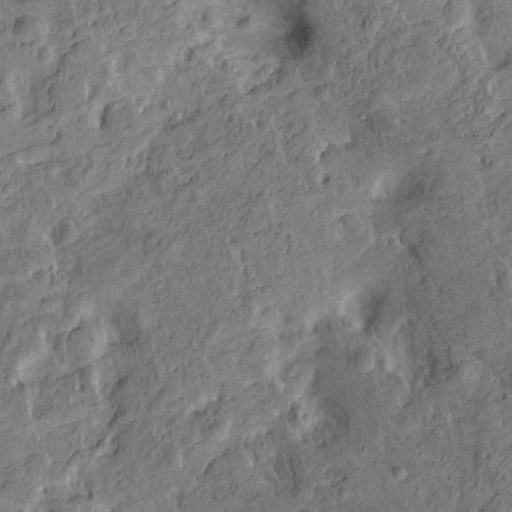
Classes present: Background, Cone